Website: slack
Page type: payment
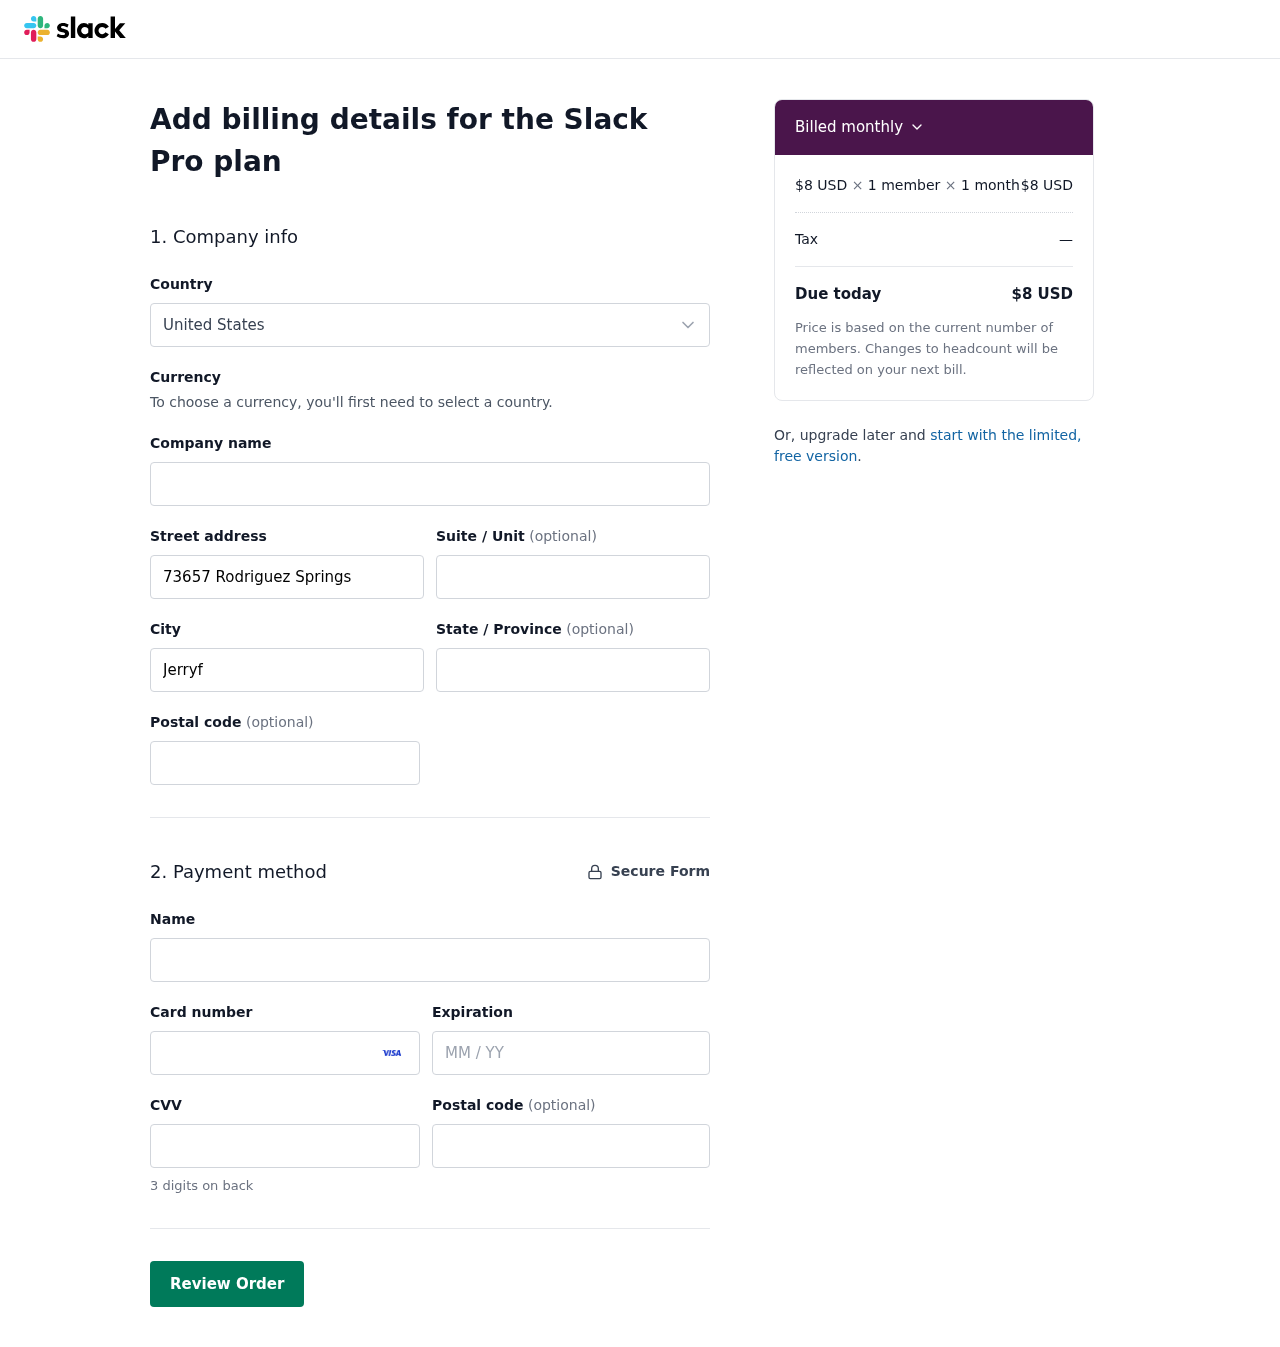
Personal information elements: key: PII_COUNTRY
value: United States
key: PII_STREET
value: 73657 Rodriguez Springs
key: PII_CITY
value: Jerryfort
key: PII_STATE
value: Maine
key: PII_POSTCODE
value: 19743
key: PII_FULLNAME
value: Patrick Lopez
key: PII_CARD_NUMBER
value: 4624 7003 8942 9088
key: PII_CARD_EXPIRY
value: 09/27
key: PII_CARD_CVV
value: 980
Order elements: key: ORDER_PRICE_PER_MEMBER
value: $8 USD
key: ORDER_NUM_MEMBERS
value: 1 member
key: ORDER_NUM_MONTHS
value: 1 month
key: ORDER_SUBTOTAL
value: $8 USD
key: ORDER_TAX
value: —
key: ORDER_TOTAL
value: $8 USD